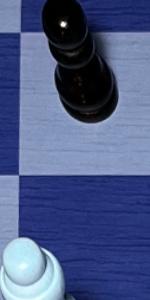
Label: Empty